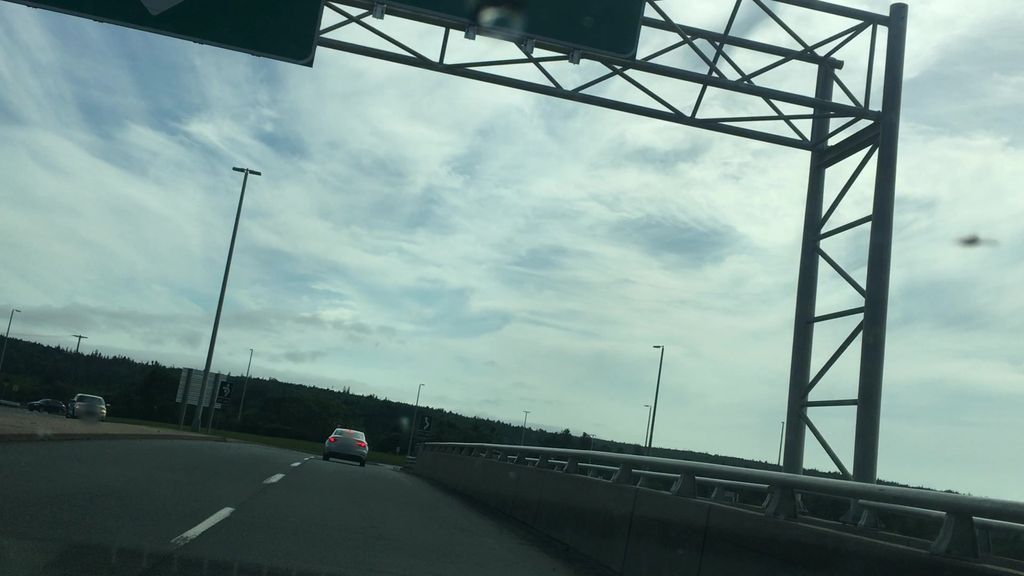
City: halifax